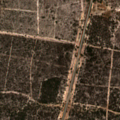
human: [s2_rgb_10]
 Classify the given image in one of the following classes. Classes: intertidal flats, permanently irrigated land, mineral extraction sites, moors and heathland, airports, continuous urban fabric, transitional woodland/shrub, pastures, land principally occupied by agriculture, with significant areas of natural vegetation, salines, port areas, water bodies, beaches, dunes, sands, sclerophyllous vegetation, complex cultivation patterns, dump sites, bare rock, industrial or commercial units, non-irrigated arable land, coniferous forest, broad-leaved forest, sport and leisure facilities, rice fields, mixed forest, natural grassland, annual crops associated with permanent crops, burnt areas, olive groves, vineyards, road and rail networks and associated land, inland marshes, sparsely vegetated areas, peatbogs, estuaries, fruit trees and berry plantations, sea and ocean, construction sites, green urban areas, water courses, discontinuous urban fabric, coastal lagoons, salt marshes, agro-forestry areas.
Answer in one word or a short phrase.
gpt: continuous urban fabric